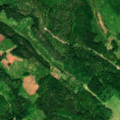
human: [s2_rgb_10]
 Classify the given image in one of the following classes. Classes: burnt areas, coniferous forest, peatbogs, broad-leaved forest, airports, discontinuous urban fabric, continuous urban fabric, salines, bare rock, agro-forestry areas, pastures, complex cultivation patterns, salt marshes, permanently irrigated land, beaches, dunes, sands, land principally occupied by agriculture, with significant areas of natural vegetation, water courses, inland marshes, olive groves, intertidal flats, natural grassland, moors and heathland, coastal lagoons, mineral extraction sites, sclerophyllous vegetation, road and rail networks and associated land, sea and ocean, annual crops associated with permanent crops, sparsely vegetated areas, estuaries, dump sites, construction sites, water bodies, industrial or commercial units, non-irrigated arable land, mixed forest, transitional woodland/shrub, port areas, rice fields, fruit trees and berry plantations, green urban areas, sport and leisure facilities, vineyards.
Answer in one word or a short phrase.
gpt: broad-leaved forest, mixed forest, transitional woodland/shrub